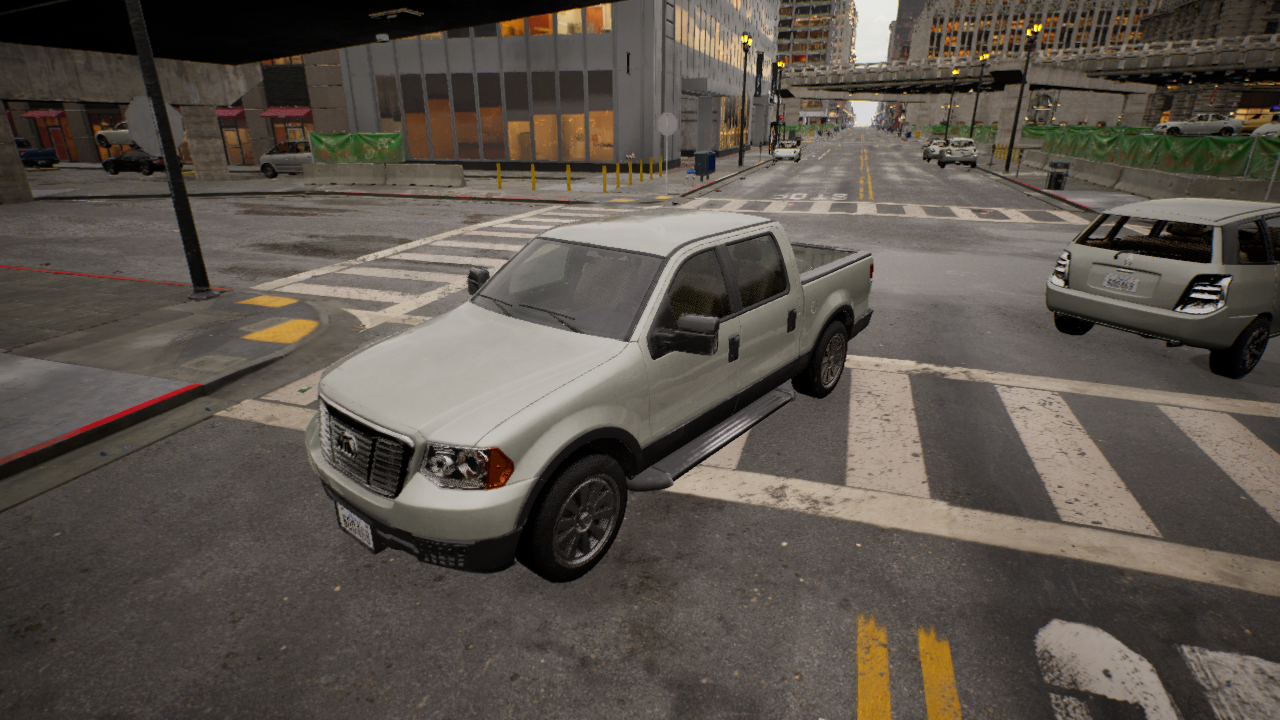
Venue: intersection
Lighting: golden hour
Vehicle rig: pickup